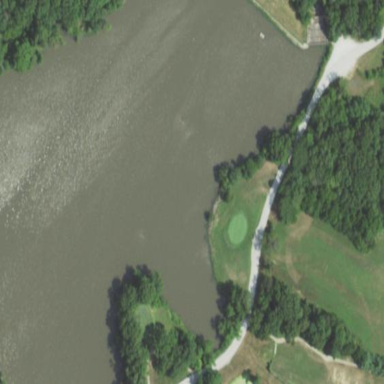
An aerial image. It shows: Water hazard on golf course. The hazard is natural water feature.